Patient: sex F, age 63
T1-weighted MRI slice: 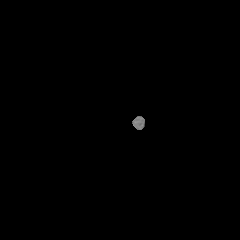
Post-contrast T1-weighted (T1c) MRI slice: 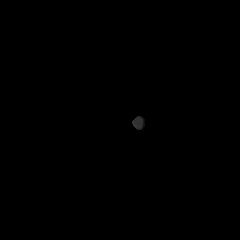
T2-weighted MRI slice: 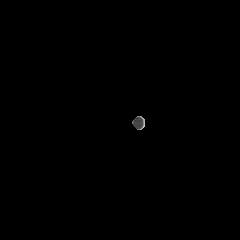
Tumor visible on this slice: no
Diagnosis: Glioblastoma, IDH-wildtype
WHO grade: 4